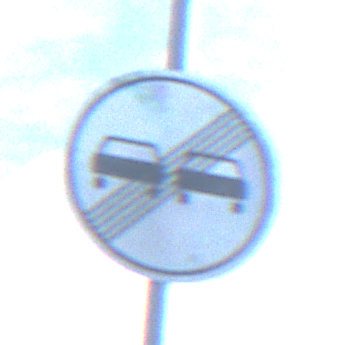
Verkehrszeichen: EndeUeberholverbot
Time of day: MorningAfternoon
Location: Outdoor (Nature)
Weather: PartlyCloudy
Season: NotSpecified
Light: Natural